Question: This error only occurs when I add this following XAML code :

'''
<DataGridTemplateColumn Header="Ist aktiv" IsReadOnly="True">
<DataGridTemplateColumn.CellTemplate>
<DataTemplate>
<CheckBox IsChecked="{Binding IsActiveBool}" />
</DataTemplate>
</DataGridTemplateColumn.CellTemplate>
</DataGridTemplateColumn>
</DataGrid>
'''
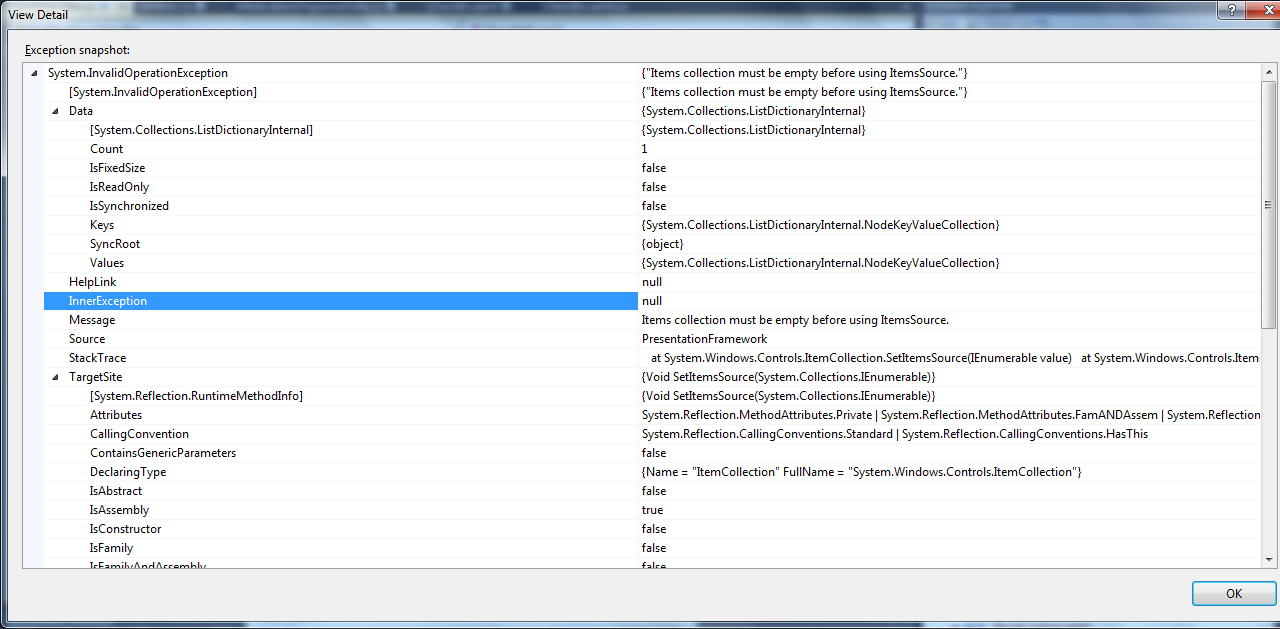
Answer: There are a number of possible reasons why you got this error, most (if not all) of which have already been discussed here on StackOverflow. Take a look at the following posts:
<URL>
<URL>
<URL>
<URL>
<URL>
If you don't find an answer in these posts, perhaps you could do your own search... it is generally preferable for SO users to search they ask questions here.